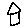
Label: house